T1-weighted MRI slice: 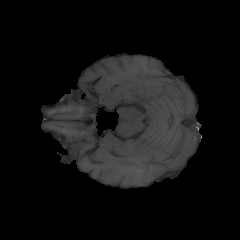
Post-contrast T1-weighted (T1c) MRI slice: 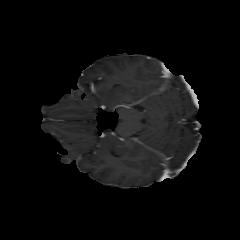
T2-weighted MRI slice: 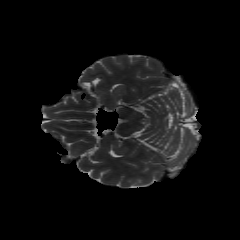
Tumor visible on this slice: no